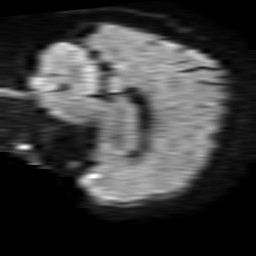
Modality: TRACE
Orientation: sagittal
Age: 53
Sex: male
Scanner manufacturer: philips
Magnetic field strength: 1.5 T
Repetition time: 3.481 s
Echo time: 0.07039 s